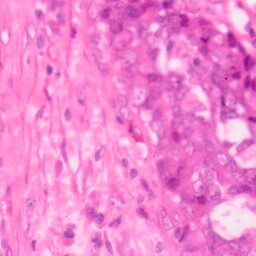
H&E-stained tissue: Colon